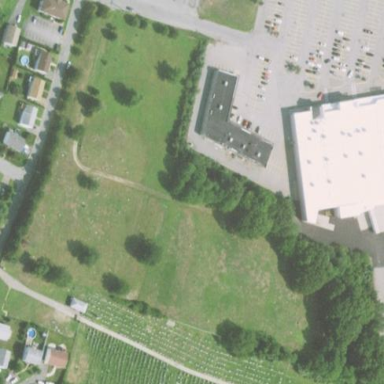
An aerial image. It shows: Cemetery.